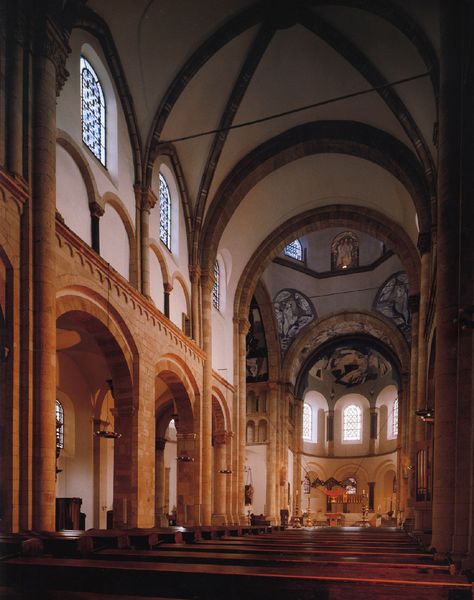
Titel: St. Aposteln in Köln
Standort: Köln, St. Aposteln (EU - D - NRW)
Schlagwörter: himmel, fenster, licht, orange, pfeiler, säule, säulen, alt, architektur, kirche, innen, rund, schiff, bogen, backstein, bank, rundbogen, kuppel, altar, bänke, kreuzrippen, kreuzrippengewölbe, gesims, mittelschiff, orgel, obergaden, rippengewölbe, seitenschiff, apsis, rundbögen, romanik, chor, joch, romanisch, stützenwechsel, vierung, bogenfenster, kunstwerk